Question: The goal is to place a certain number of queens so that there is one queen in each row and column. Queens cannot attack each other, and newly placed queens cannot be captured by existing knights, but there is no need to consider whether knights can be attacked by queens. Each square on the board has a specific color, representing the cost of placing a new queen on that square. The goal is to minimize this cost while meeting these requirements (considering only the minimum cost incurred by newly added queens).
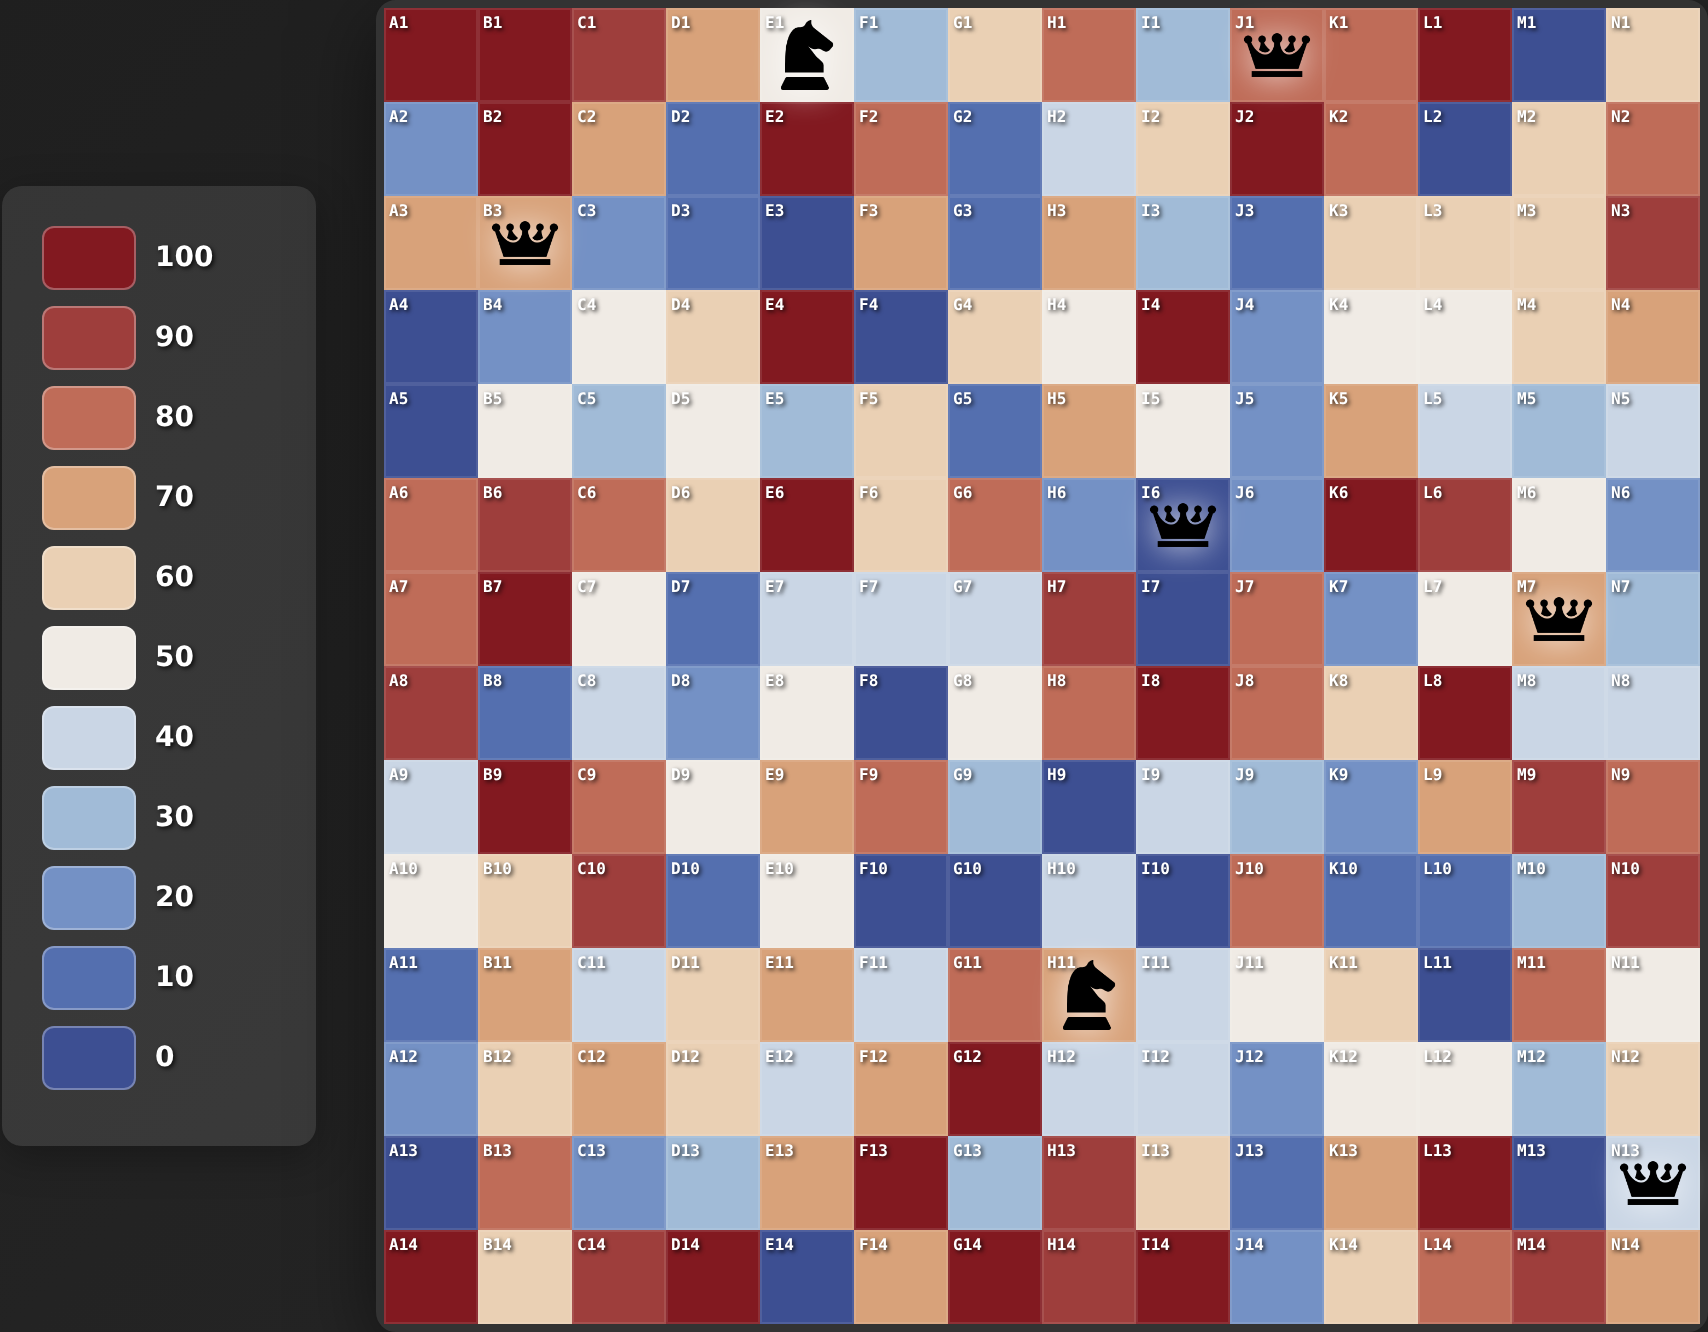
Answer: 390